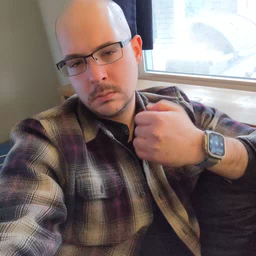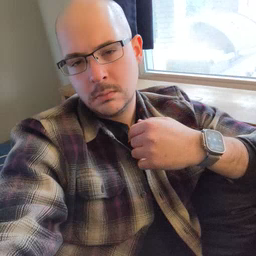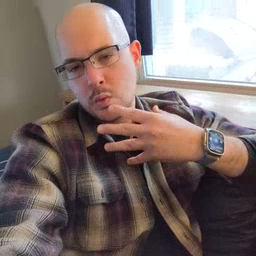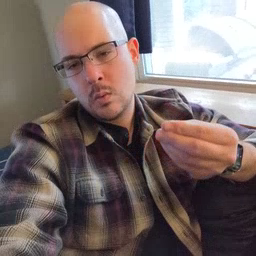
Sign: go